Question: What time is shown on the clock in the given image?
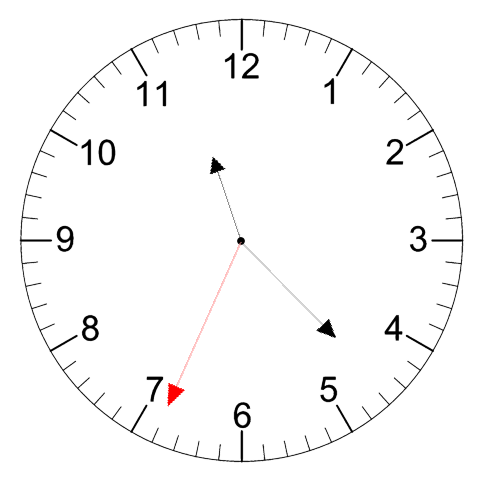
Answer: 11:22:34